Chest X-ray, AP view. Patient: 43 years old, sex F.
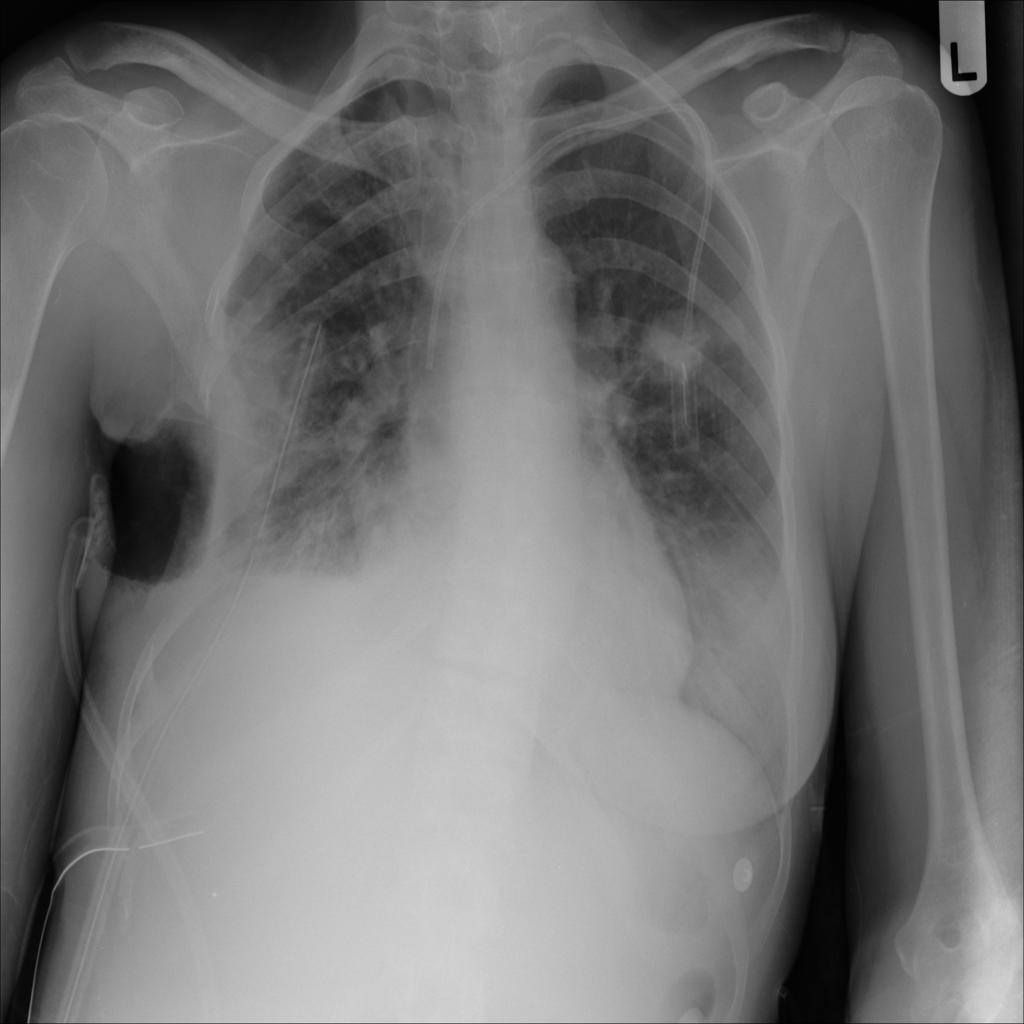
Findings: No Finding